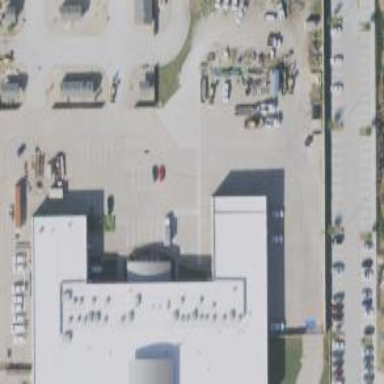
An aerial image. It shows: Office building.